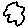
Label: cloud